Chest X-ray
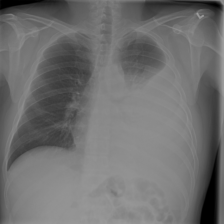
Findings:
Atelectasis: negative
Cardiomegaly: negative
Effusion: positive
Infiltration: negative
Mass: negative
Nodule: negative
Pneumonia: negative
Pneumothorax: negative
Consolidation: positive
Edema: negative
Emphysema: negative
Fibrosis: negative
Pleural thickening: negative
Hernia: negative